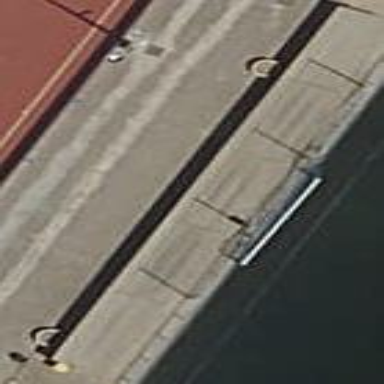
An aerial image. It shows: Bleachers on leisure land.